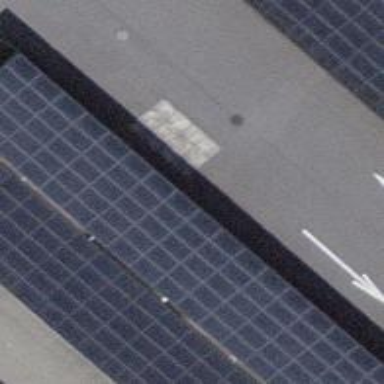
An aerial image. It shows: Solar power generator with photovoltaic panels.